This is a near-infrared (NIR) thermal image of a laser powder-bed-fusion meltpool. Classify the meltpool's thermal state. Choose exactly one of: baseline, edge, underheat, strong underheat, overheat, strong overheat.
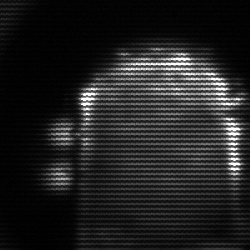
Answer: baseline